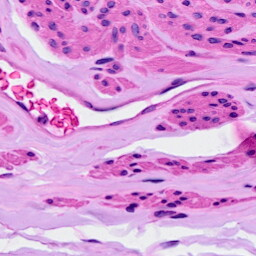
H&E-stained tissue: Ovarian